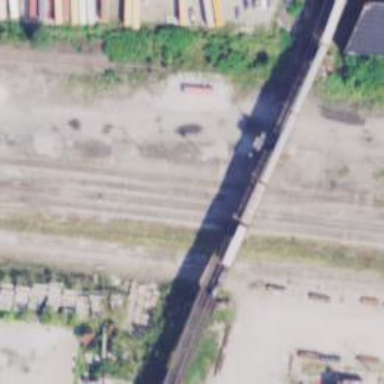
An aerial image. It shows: Rail spur service.